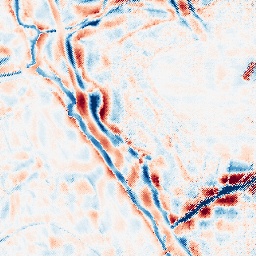
Category: wavelet
Decomposition family: wavelet_biorthogonal
Decomposition parameters: wavelet: bior5.5
level: 4
Upsampling method: regularized
Upsampling parameters: scale: 4
lambda_reg: 0.1
Upsampling scale: 4